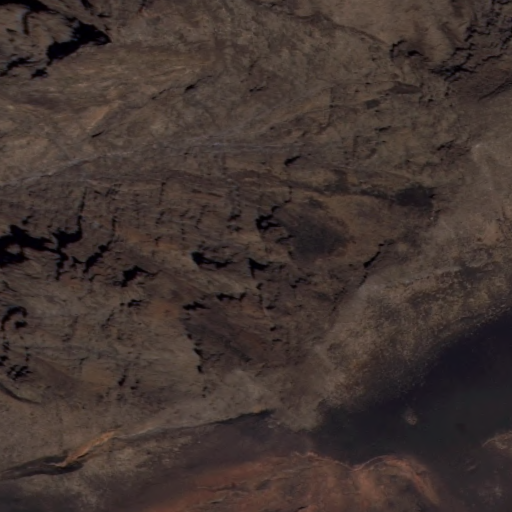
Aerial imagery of mountain in Hawaii named Maunahina containing only unknown